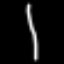
Label: line